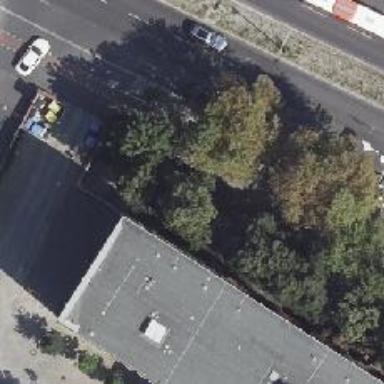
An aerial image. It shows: Ramp on footway.